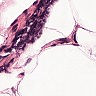
Metastatic tissue present: no